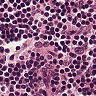
Metastatic tissue present: no